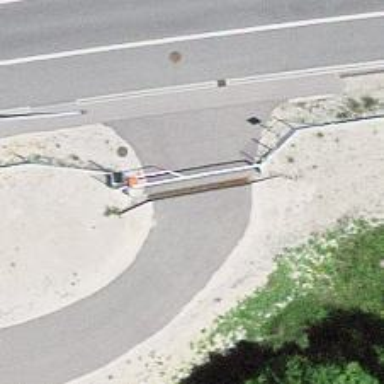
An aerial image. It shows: Gate.